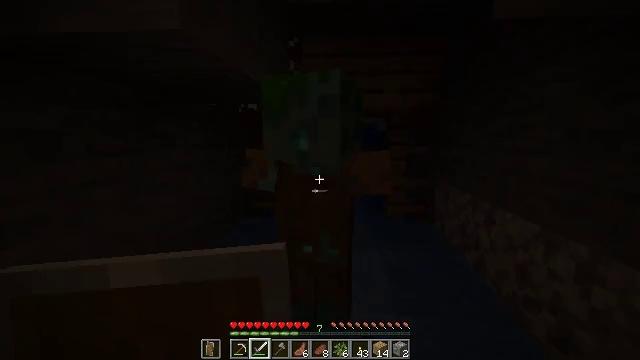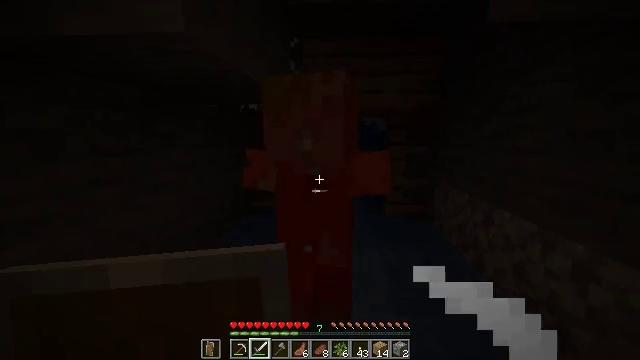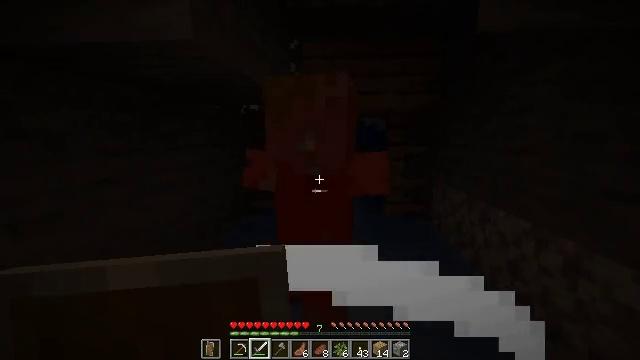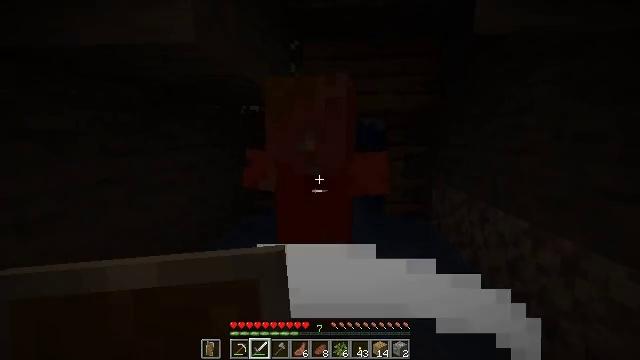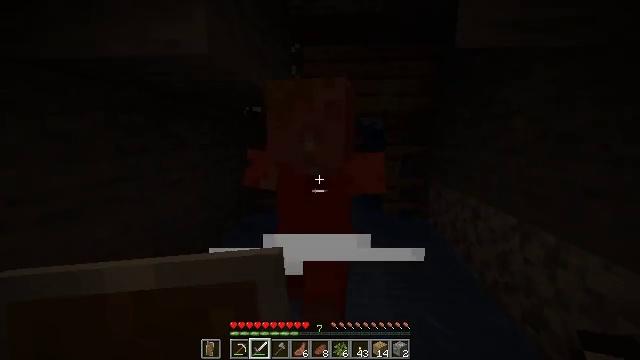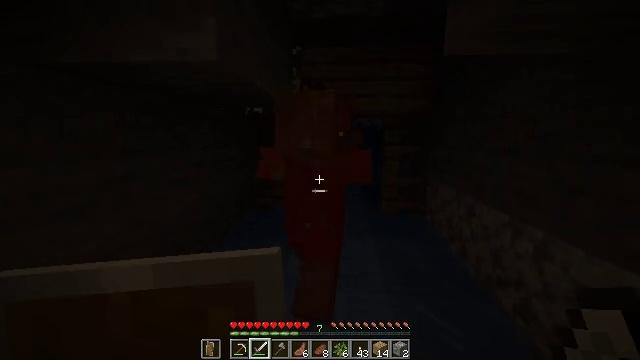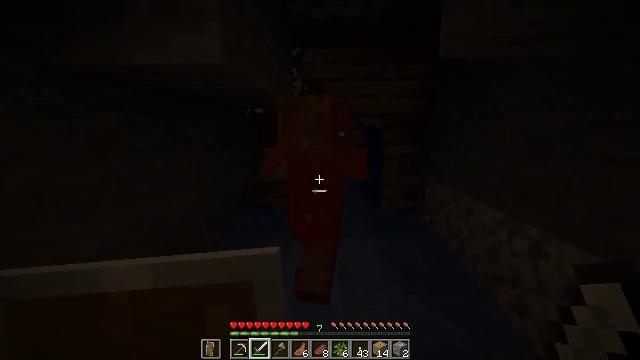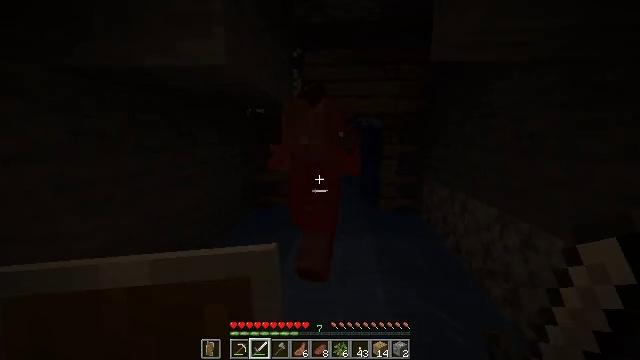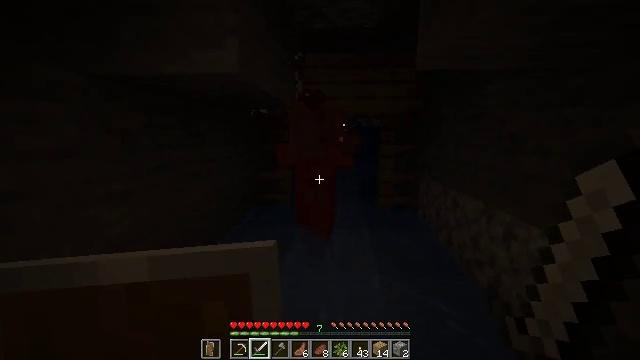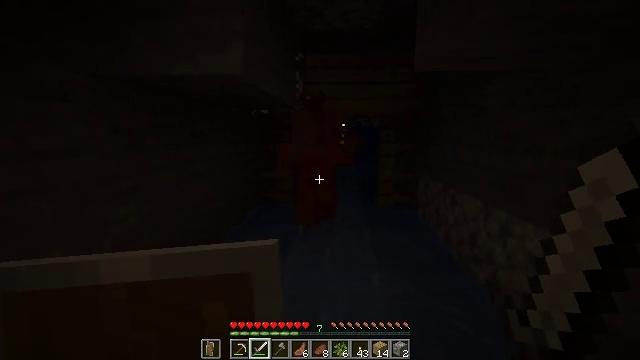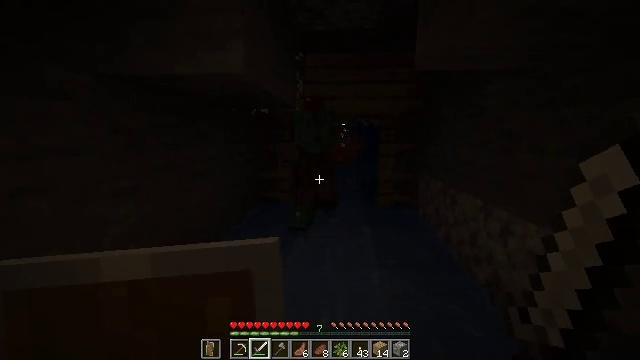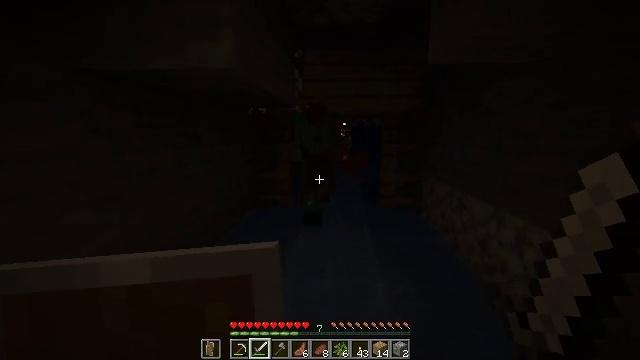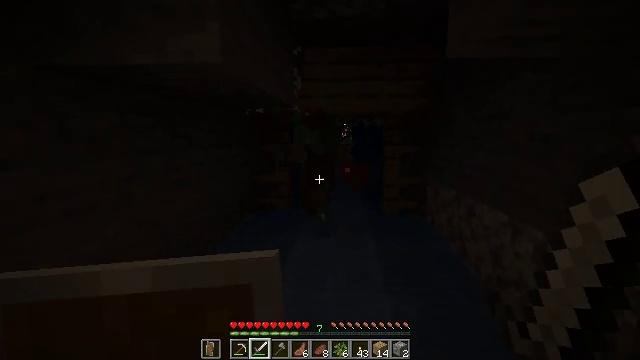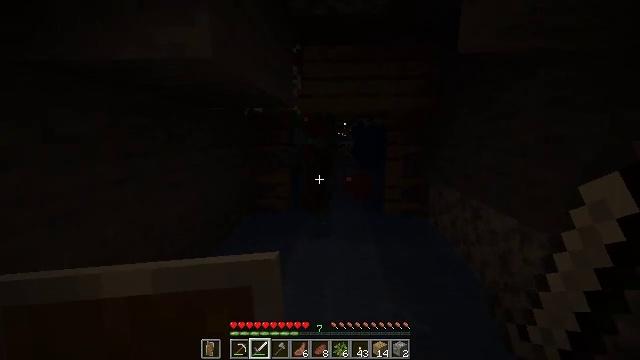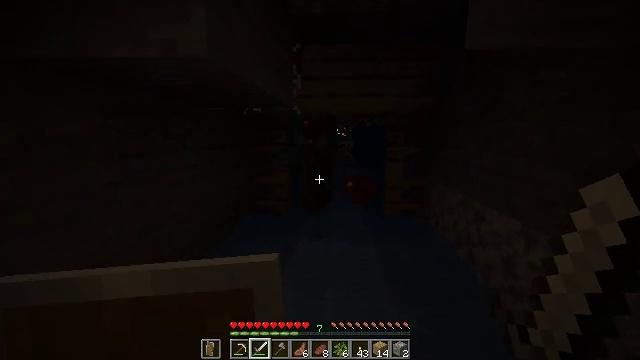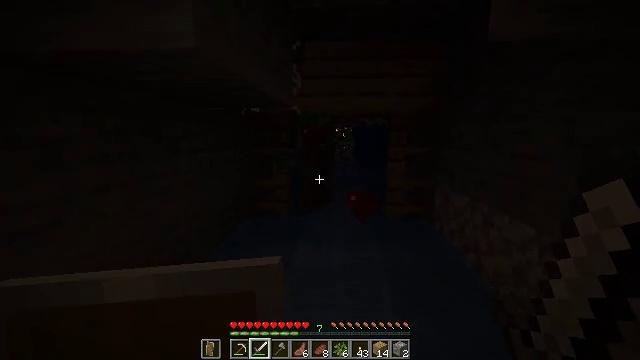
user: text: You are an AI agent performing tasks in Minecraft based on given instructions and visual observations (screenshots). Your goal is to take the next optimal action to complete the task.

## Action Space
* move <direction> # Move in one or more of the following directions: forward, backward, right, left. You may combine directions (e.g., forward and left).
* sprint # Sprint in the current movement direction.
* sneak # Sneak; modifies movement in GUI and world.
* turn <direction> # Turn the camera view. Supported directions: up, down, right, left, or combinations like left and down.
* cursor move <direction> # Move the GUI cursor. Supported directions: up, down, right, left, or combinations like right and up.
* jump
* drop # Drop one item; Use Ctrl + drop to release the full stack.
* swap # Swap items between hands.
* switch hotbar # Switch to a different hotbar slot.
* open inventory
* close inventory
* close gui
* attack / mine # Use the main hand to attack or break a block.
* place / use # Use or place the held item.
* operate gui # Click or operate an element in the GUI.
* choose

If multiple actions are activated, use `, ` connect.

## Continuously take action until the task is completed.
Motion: motion action
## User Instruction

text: Combat the drowned.
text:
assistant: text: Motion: move back
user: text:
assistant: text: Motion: move back
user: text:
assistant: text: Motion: move back
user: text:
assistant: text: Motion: move back
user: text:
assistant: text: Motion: move back
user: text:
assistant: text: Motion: move back
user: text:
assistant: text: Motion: move back
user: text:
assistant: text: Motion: no_op
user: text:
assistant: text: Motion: no_op
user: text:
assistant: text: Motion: move forward
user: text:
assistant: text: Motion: move forward
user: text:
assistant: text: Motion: move forward
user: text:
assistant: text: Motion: move forward
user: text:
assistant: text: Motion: move forward
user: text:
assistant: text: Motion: move forward
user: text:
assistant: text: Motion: move forward
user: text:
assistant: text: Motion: move forward
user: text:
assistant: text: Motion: move forward
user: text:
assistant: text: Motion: move forward
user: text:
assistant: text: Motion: move forward
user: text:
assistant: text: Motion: move forward
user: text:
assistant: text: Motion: move forward
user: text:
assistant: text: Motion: move forward
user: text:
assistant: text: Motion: move forward
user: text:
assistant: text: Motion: move forward
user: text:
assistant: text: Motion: move forward
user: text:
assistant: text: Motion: move forward
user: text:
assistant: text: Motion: move forward, turn left
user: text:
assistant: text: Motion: move forward
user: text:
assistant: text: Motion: move forward